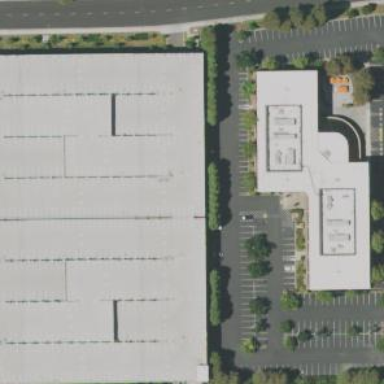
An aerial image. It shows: Parking building.